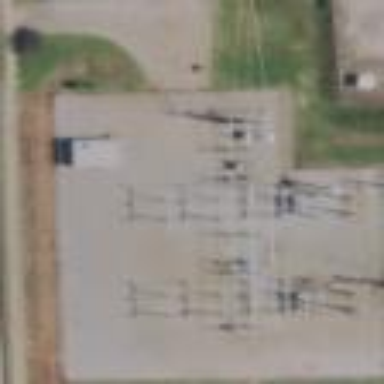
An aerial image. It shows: Distribution-level power substation.